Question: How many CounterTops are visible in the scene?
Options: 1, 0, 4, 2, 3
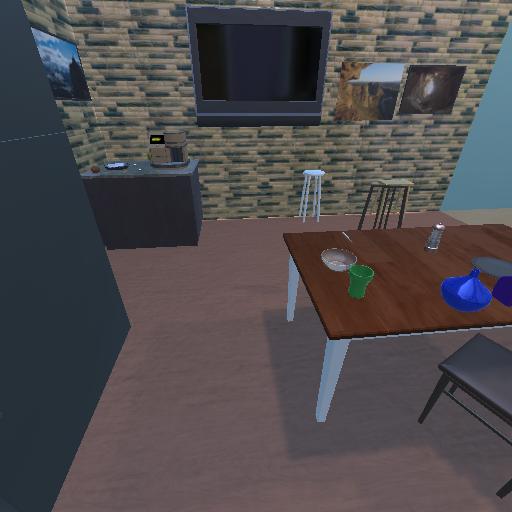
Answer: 1